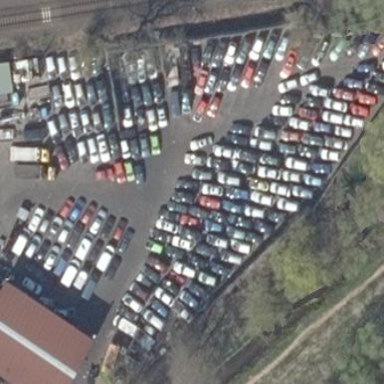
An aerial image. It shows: Industrial area designated as scrap yard.